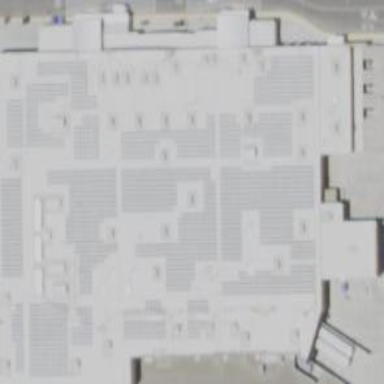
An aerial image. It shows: Commercial building housing supermarket.